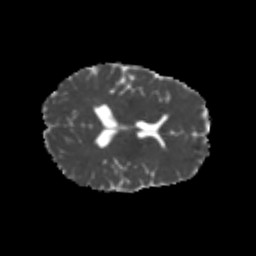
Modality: MD
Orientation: axial
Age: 22
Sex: female
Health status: healthy
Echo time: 0.074 s